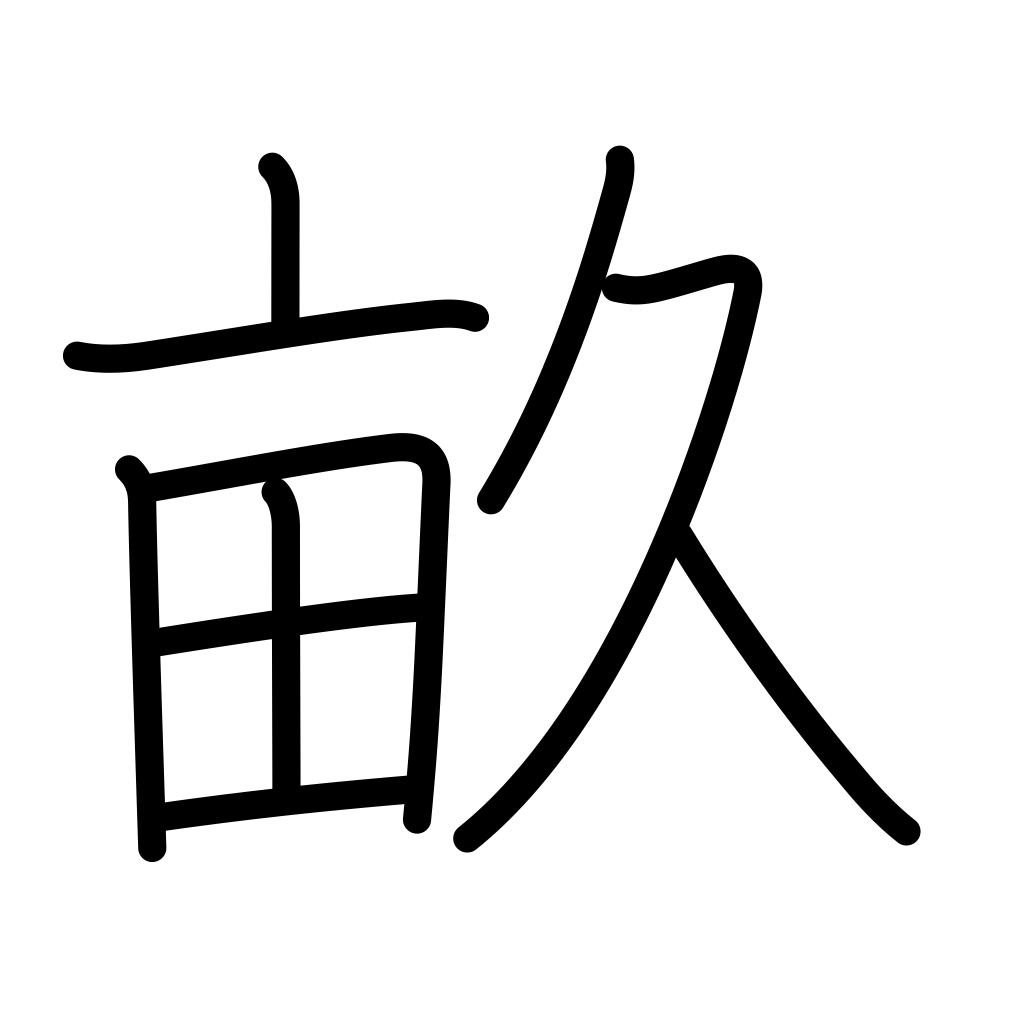
Meaning: furrow, thirty tsubo, ridge, rib